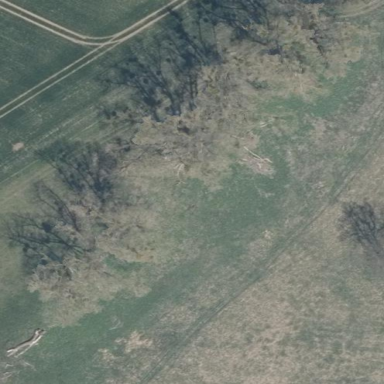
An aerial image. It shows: Forest with broadleaved trees that are deciduous.